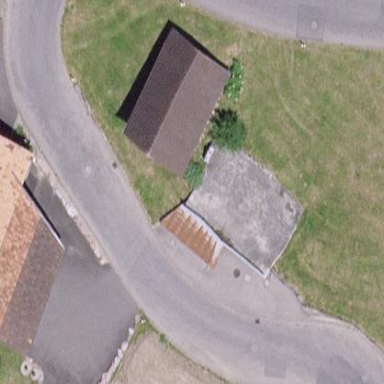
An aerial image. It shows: Stable.